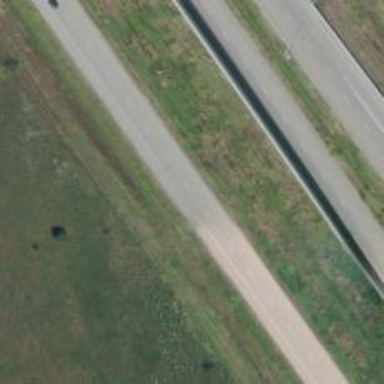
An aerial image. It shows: Tertiary road with frontage road along it.